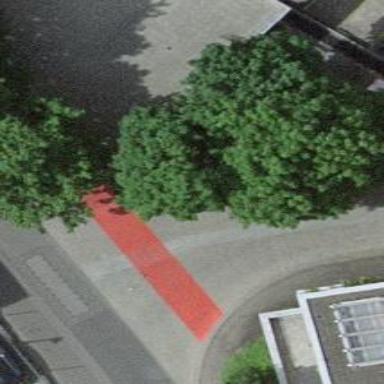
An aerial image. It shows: Urban tree with broadleaved evergreen leaves.